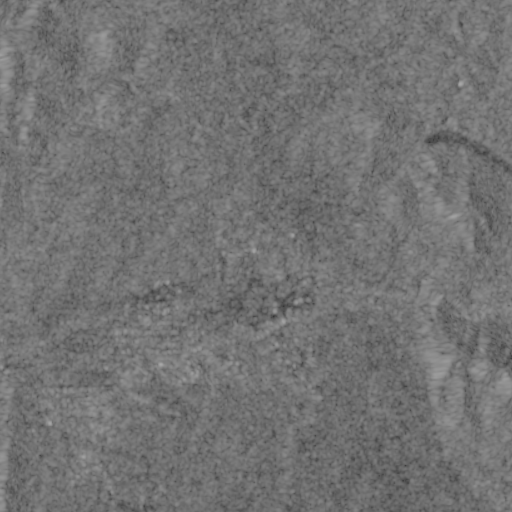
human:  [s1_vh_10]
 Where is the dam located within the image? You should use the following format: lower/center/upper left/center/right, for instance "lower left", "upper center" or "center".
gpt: The dam is located in the center right of the image.
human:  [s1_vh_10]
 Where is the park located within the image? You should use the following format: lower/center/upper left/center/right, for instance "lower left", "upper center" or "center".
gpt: The park is located in the center of the image.
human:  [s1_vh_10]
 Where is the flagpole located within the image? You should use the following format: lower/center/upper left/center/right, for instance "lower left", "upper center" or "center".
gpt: The flagpole is located in the center of the image.
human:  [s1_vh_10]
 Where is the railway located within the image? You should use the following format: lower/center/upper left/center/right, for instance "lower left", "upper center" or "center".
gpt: The railway is located in the lower of the image.
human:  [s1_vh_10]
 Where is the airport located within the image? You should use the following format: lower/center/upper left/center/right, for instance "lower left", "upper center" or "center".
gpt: There is no airport in the image.

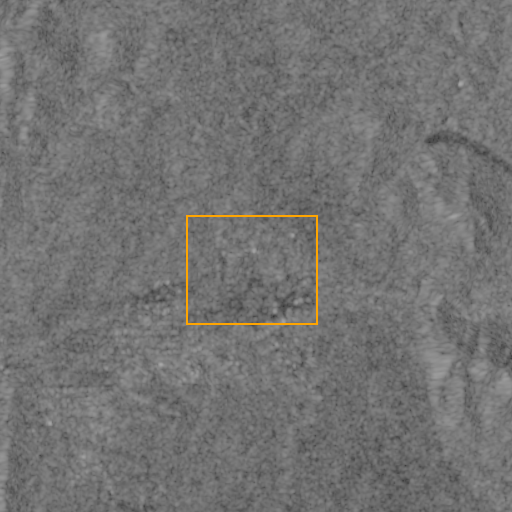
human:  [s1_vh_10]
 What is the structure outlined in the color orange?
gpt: The structure outlined in orange is a park.
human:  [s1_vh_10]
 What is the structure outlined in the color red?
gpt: There is no red outline.